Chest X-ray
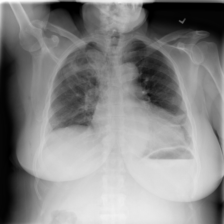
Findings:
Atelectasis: negative
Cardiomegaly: negative
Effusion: negative
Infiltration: negative
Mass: negative
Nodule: negative
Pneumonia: negative
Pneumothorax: positive
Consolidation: negative
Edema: negative
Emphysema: negative
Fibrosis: negative
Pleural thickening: negative
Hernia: negative